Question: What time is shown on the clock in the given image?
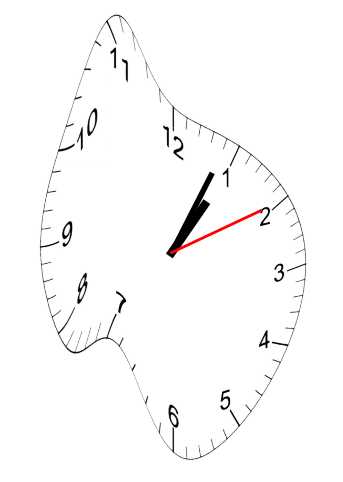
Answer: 01:04:10